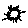
Label: sun